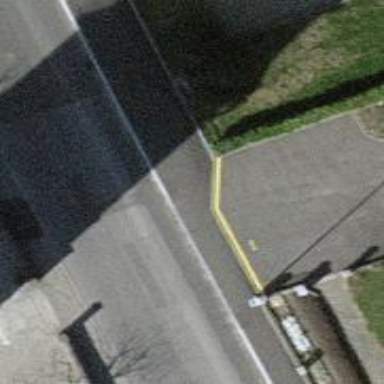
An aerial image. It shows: Unmarked road crossing.